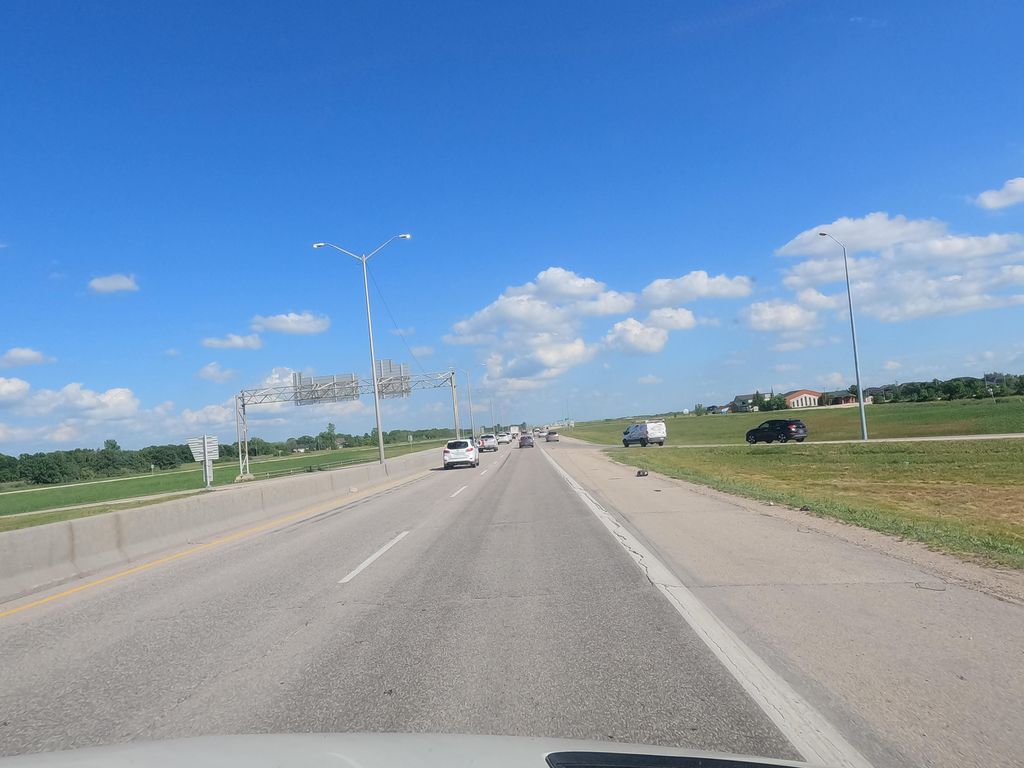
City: winnipeg